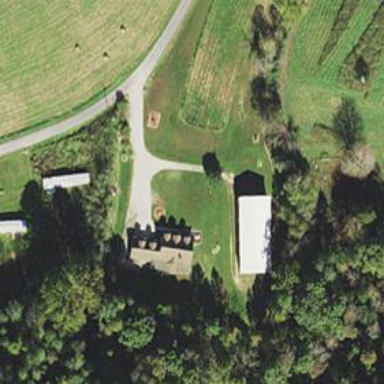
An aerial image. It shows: Driveway.